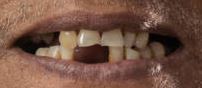
Condition: hypodontia